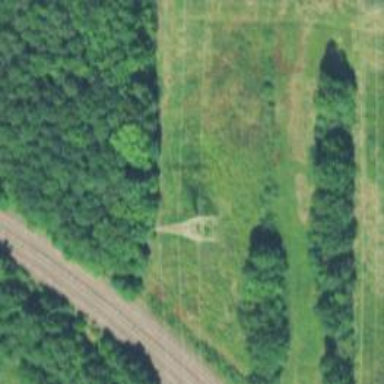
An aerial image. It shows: Lattice structure tower used for power transmission.